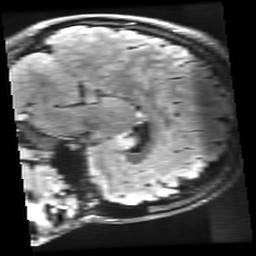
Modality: FLAIR
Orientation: sagittal
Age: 21
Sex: female
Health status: healthy
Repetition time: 12 s
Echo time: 0.09782 s